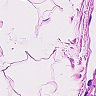
Metastatic tissue present: no